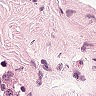
Metastatic tissue present: no